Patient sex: F
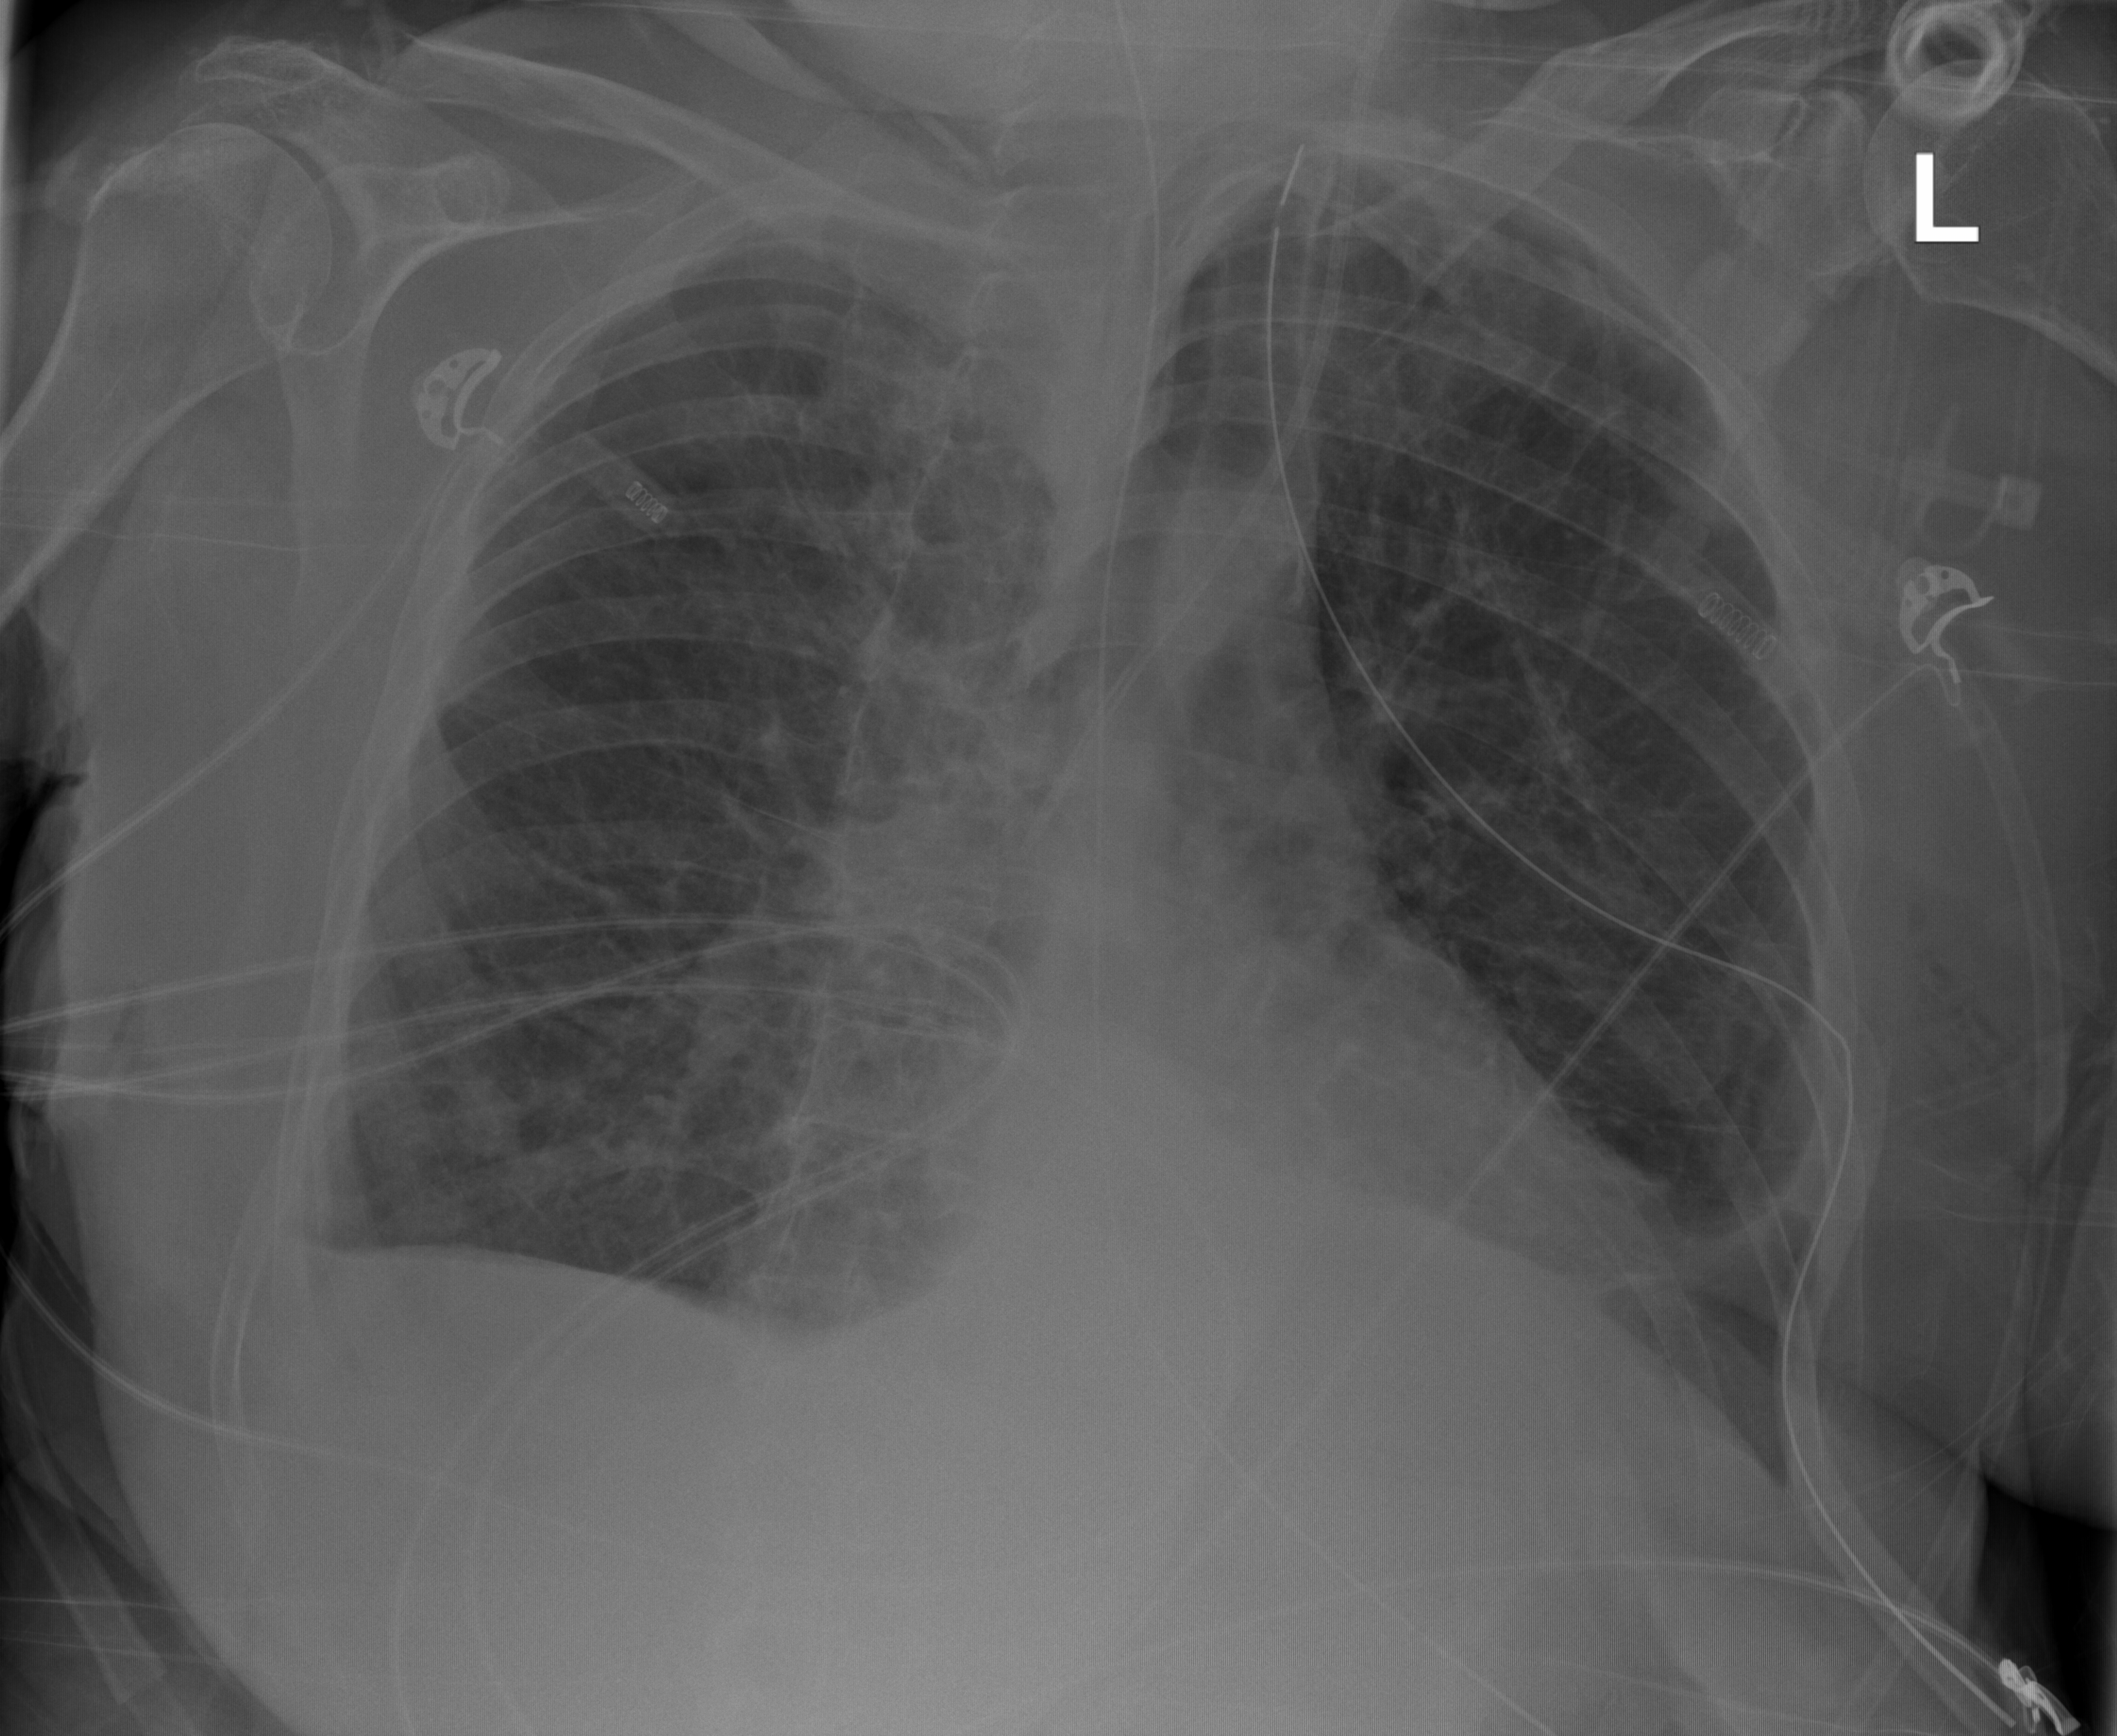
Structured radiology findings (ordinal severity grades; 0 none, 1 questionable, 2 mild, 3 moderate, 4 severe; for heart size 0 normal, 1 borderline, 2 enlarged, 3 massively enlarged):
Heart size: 1
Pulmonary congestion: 1
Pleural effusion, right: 2
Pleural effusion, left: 2
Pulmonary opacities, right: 0
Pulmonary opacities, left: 0
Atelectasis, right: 2
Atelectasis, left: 2